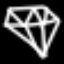
Label: diamond